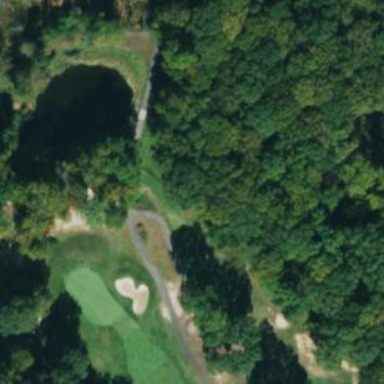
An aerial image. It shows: Golf tee on grassy land.